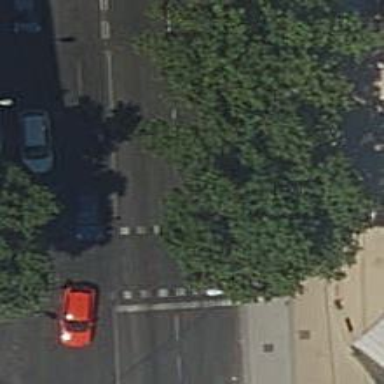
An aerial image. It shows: Zebra crossing with traffic signals.